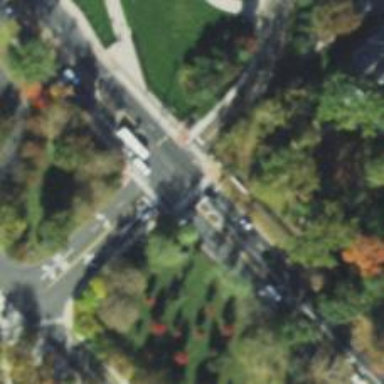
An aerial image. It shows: Marked crossing on footway.